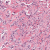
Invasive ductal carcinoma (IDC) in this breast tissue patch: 1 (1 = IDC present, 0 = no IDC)